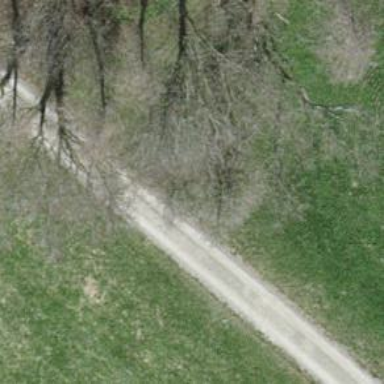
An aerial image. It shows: Gravel track with grade3 tracktype.